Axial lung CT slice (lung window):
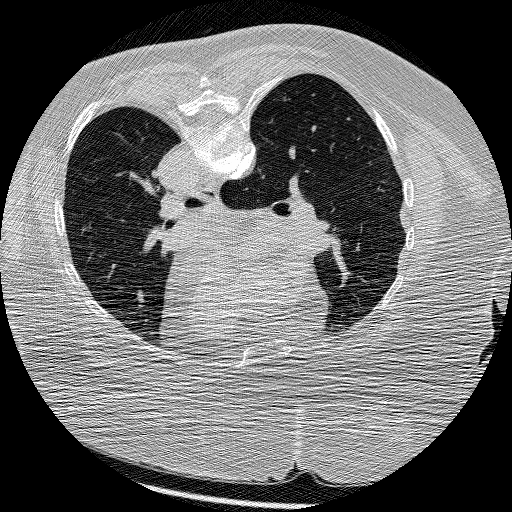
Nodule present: no